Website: bh-photo
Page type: payment
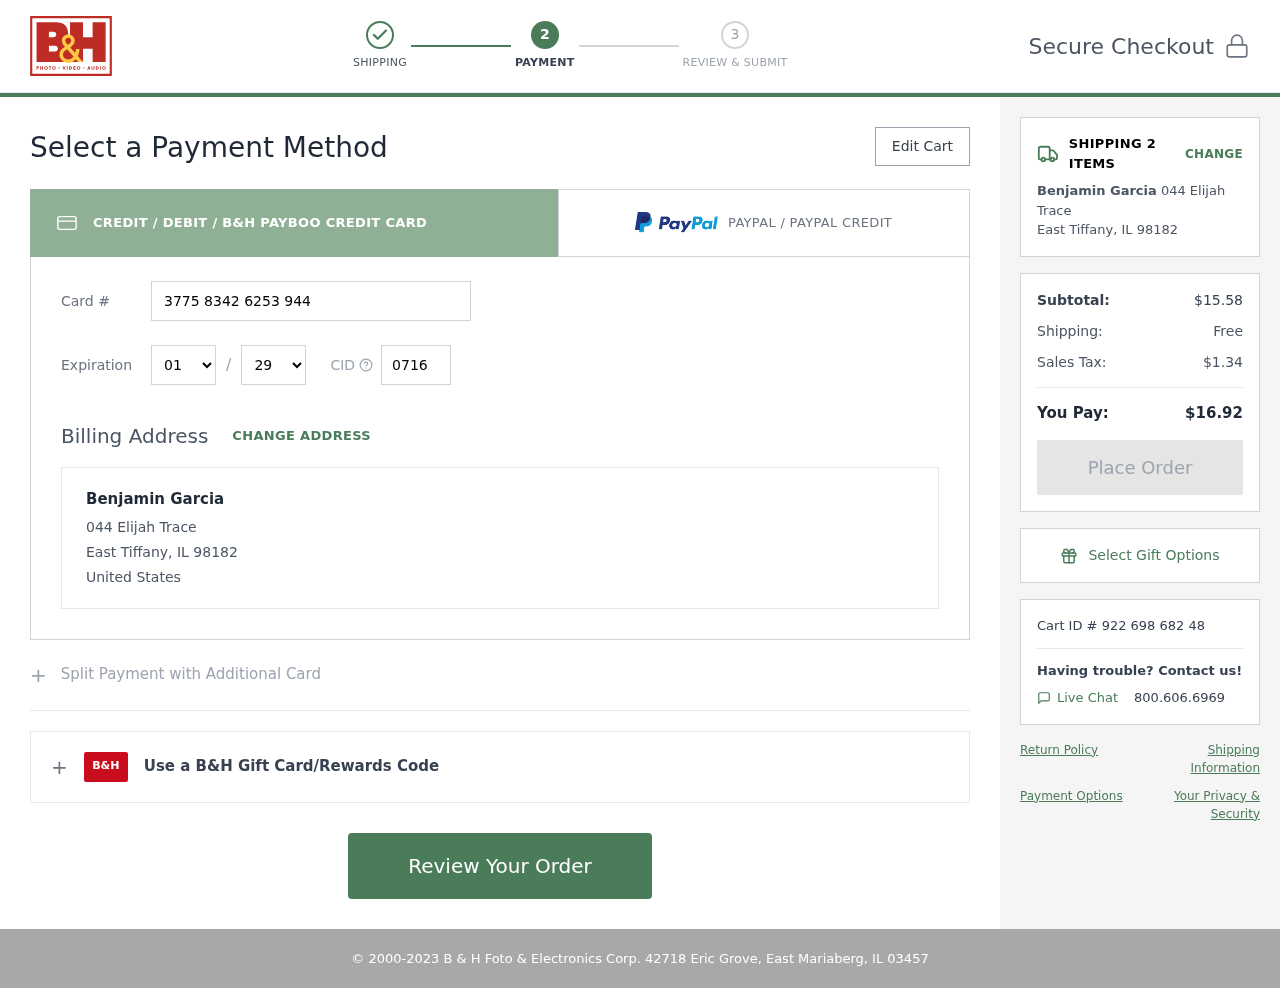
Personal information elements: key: PII_CARD_CVV
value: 0716
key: PII_CARD_EXPIRY_MONTH
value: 01
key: PII_CARD_EXPIRY_YEAR
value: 29
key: PII_CARD_NUMBER
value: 3775 8342 6253 944
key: PII_CITY_STATE_ZIP
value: East Tiffany, IL 98182
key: PII_COUNTRY
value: United States
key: PII_FULLNAME
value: Benjamin Garcia
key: PII_STREET
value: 044 Elijah Trace
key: PII_FULLNAME2
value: Benjamin Garcia
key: PII_CITY
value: East Tiffany
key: PII_STATE_ABBR
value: IL
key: PII_POSTCODE
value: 98182
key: PII_POSTCODE_FULL
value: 98182
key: PII_CITY_STATE
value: East Tiffany, IL
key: PII_POSTCODE_NUMERIC
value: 98182
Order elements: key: ORDER_NUM_ITEMS
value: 2
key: ORDER_SUBTOTAL
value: $15.58
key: ORDER_SHIPPING_COST
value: Free
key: ORDER_TAX
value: $1.34
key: ORDER_TOTAL
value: $16.92
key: ORDER_ID
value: Cart ID # 922 698 682 48